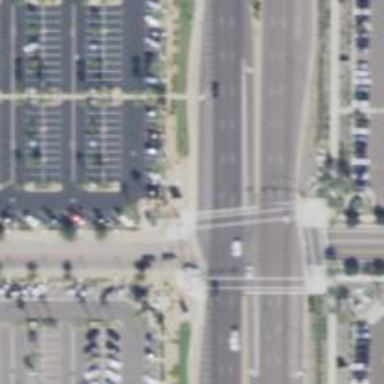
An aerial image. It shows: Solid stop line on the road.